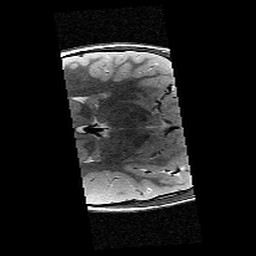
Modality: T2w
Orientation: axial
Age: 11
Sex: female
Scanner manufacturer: siemens
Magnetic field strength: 3 T
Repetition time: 9.23 s
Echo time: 0.067 s